Question: ### Reproduction
<URL>
## Steps to reproduce
First, Sorry for my bad English, I hope you can understand what I mean.
Open the codepen link and you can see the phenomenon in the developer tools :

the generated style tag has no content, but actually effective.
The example is of a low version, but the '5.3.3' version of my project has the same problem
## Expected Behavior
The content of the generated style tag can also be obtained in production mode.
I saw a Q&A that said that the 'insertRule' will cause the content of the style tag to be unavailable.But I use the <URL> to fix vars in IE11, this needs to get the content of the style tag .
## Actual Behavior
In production mode, the generated style tag has no content, this is inconsistent with the development model
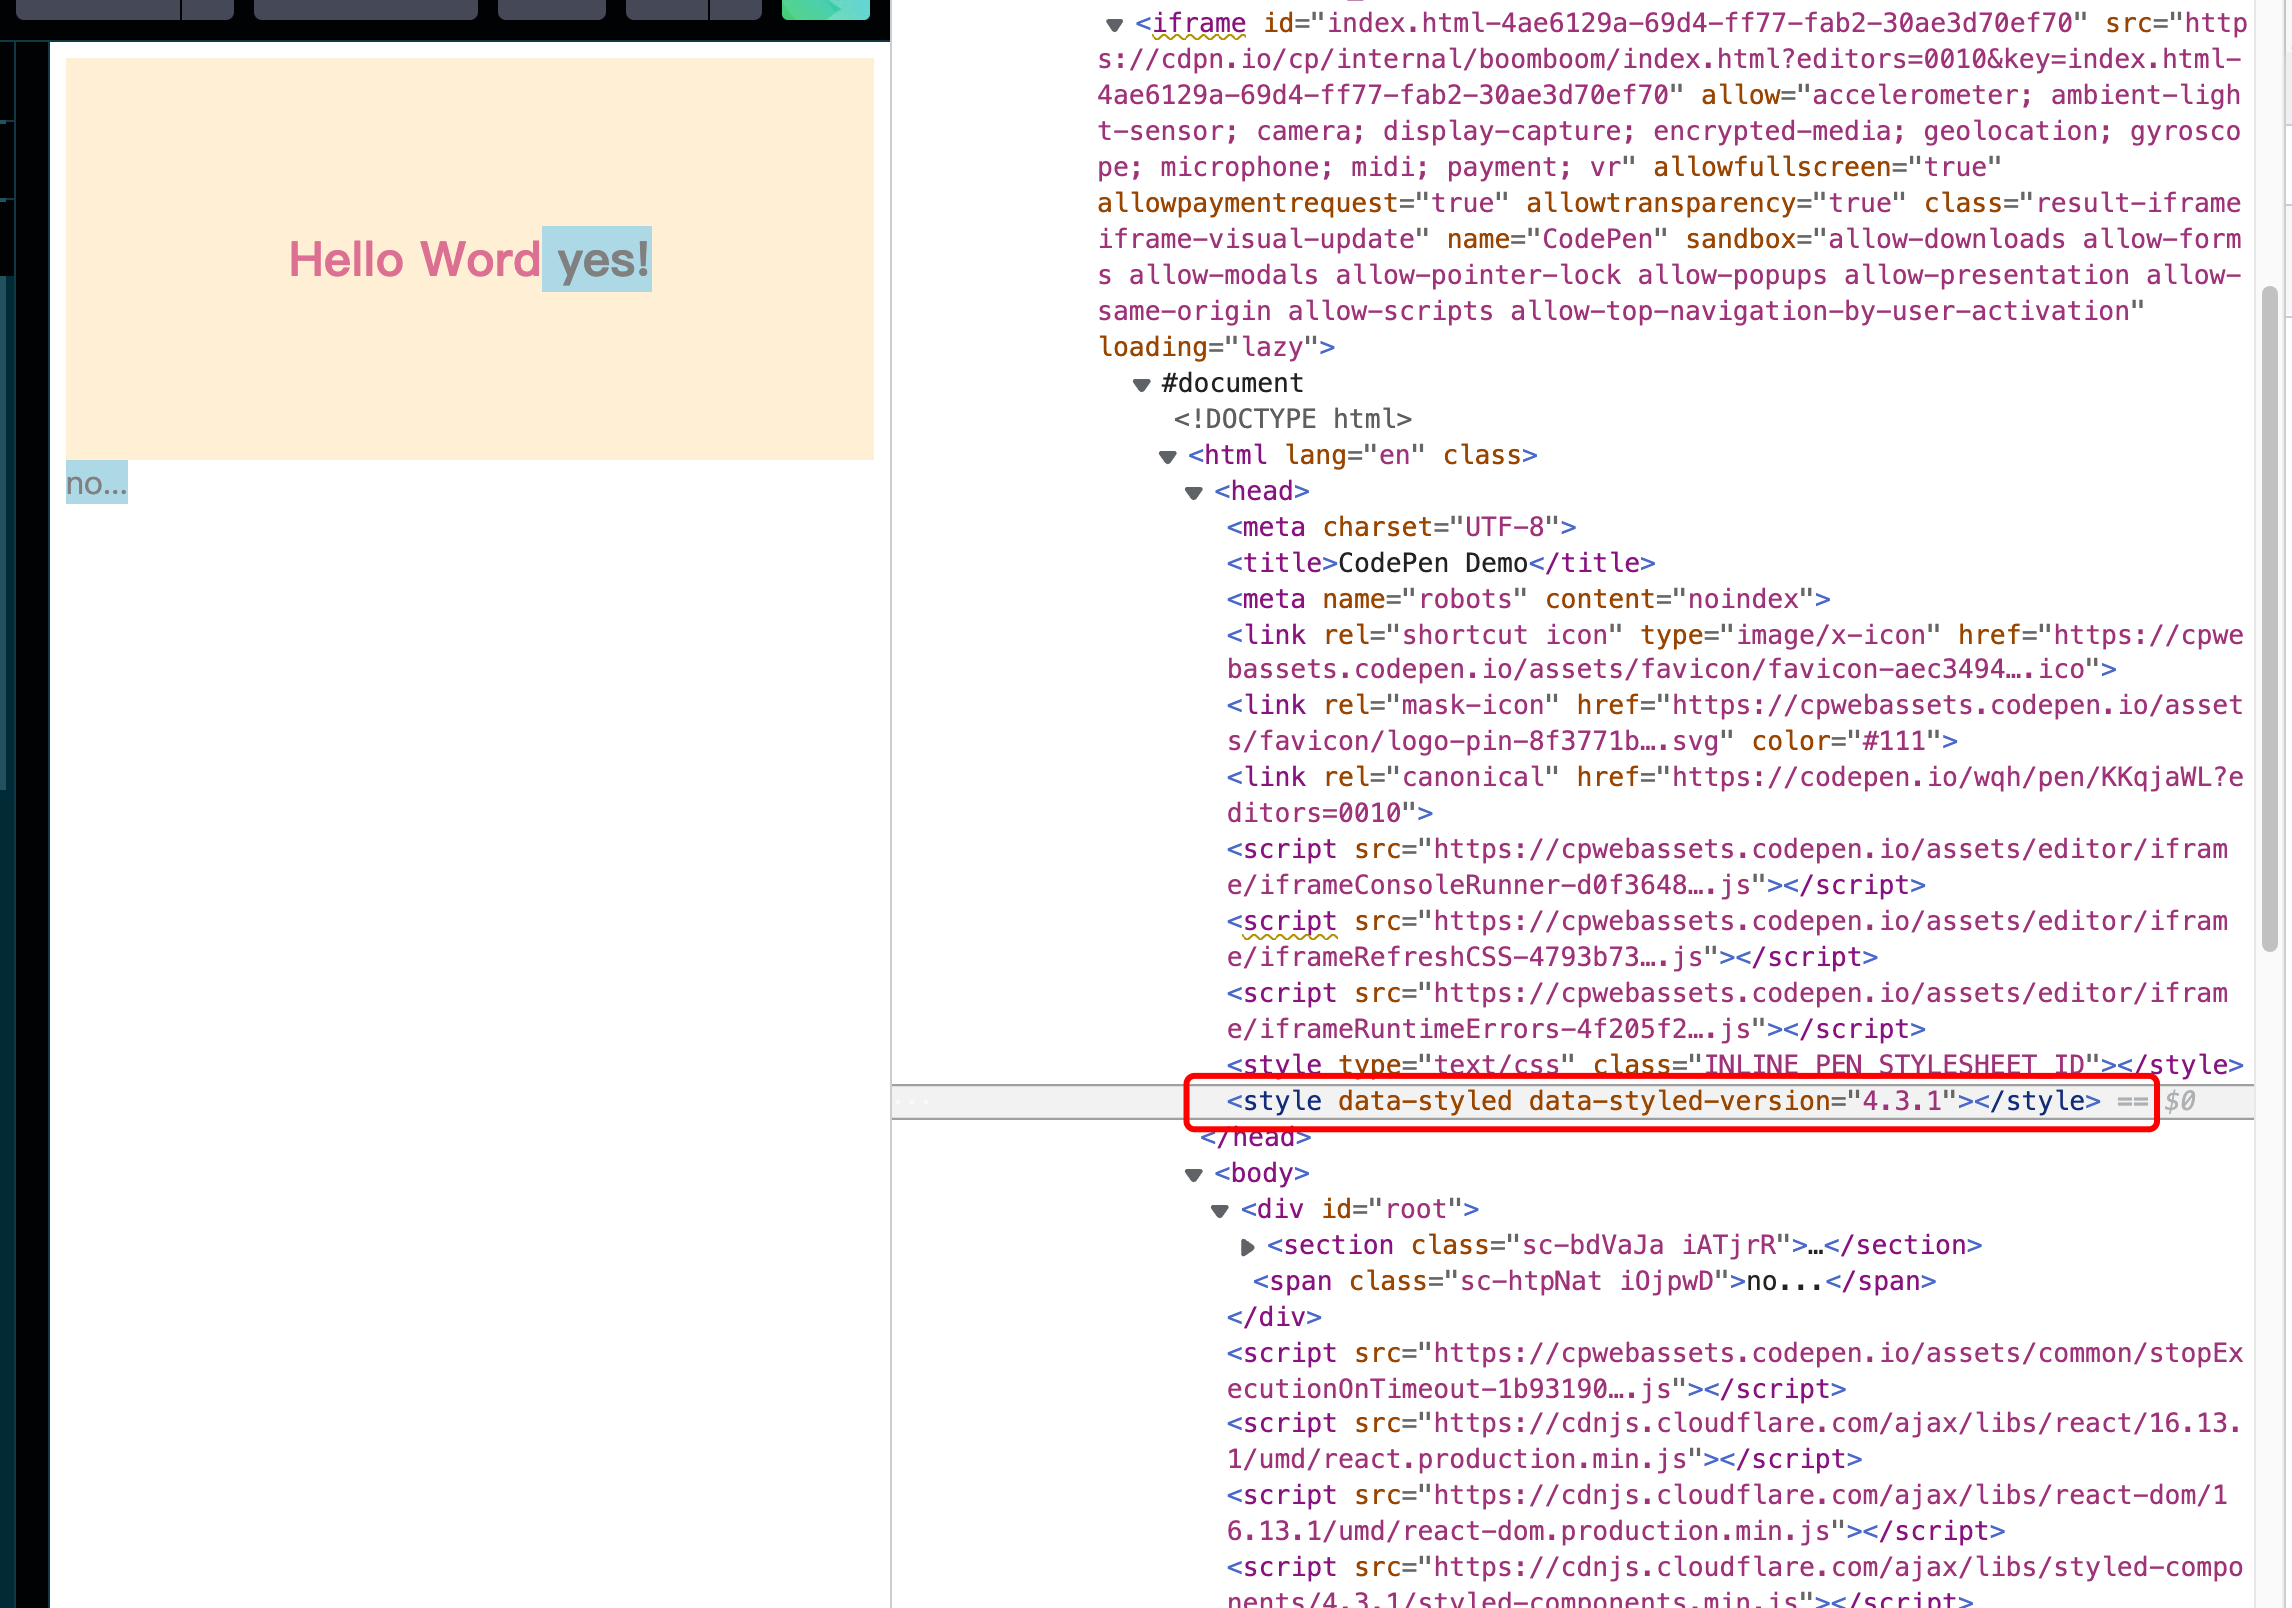
Answer: Styles get injected in the DOM differently in development and in production environments.
As mentioned <URL>,
> This step differs from development mode to production mode.In development mode, styled-components will inject a style tag inside the head of the page's DOM. This tag will include some data meta properties like the library's version used. And inside the tag, styled-components will append all the styles from your StyledComponents bound to their classNames.In production mode however, things are a bit different. Since we need to optimize and compress stuff the most we can, the style tag injected by styled-components will still be there, but will be injected as empty.
Edit:
styled-components is handling it differently for 5.0.0 onwards.
As mentioned <URL>:
> Modifying the way CSS is injected
The property disableCSSOMInjections allows us to switch from the CSS
Object Model (CSSOM) API to a text node-based CSS injection system.When a browser parses the HTML code of a page, in addition to creating
a tree of nodes called the DOM (Document Object Model), it creates a
CSS object model in the form of a tree where each node contains CSS
style information for a particular DOM element.This way, to insert or modify the style of a particular node, we can
use either the DOM API:'''
document.getElementById('myDiv').style.background = 'blue' Or the
CSSOM API:
// Assuming there's a stylesheet in the HTML page const style =
document.styleSheets[0]; style.sheet.insertRule('#myDiv{background-color: blue}');
'''
This way, when the property
disableCSSOMInjections is present or you assign it the value 'true':'''
ReactDOM.render(
<StyleSheetManager disableCSSOMInjections={true}>
<App />
</StyleSheetManager>,
root
);
'''